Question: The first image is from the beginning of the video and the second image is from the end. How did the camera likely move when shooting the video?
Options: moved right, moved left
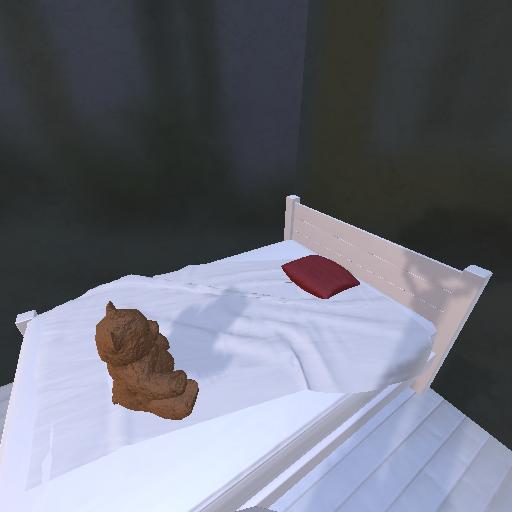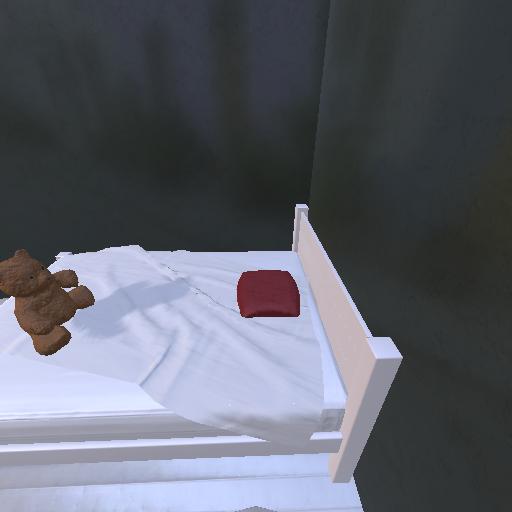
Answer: moved right